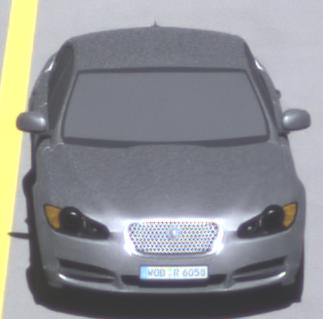
Make: Jaguar
Model: XF 3.0 V6
Detailed model: XF (X250) Limousine
Model produced from: 2010/02
Model produced until: 2010/10
Doors: 4
Color: white
Road condition: dry road
Daytime: morning or afternoon
Contrast: high contrast